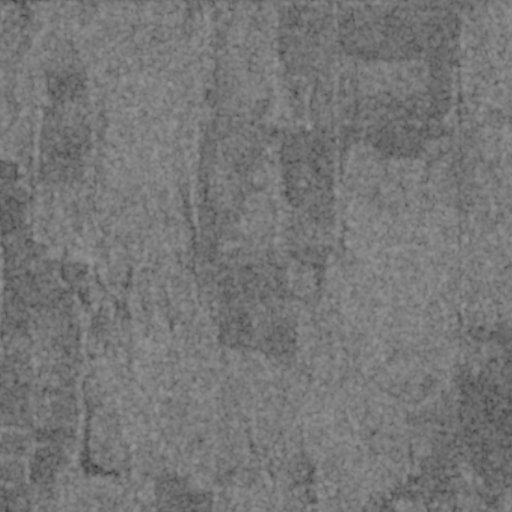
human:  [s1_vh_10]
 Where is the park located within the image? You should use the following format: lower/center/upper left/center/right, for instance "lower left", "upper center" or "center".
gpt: The park is located in the upper left of the image.
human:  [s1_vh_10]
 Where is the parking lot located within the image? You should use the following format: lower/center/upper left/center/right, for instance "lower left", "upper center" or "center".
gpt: The parking lot is located in the upper left of the image.
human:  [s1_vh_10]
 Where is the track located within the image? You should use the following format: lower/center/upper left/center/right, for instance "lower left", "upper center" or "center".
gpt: The track is located in the upper left of the image.
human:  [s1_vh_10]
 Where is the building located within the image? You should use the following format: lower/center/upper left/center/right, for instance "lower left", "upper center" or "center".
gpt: The building is located in the upper left of the image.
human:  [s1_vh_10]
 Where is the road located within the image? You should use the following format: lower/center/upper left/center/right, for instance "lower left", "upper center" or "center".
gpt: There is no road in the image.

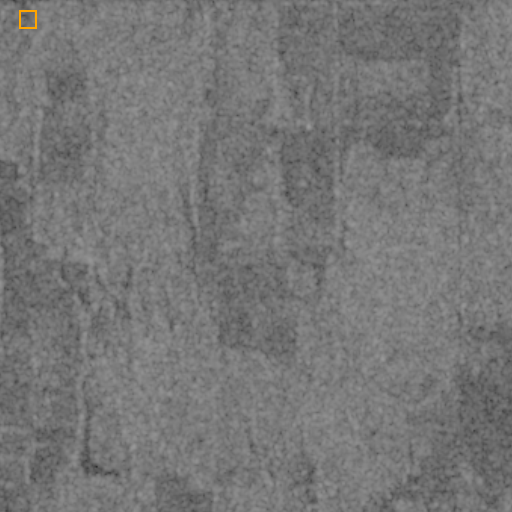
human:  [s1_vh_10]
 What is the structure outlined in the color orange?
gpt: The structure outlined in orange is a park.
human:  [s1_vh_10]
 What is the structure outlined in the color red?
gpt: There is no red outline.